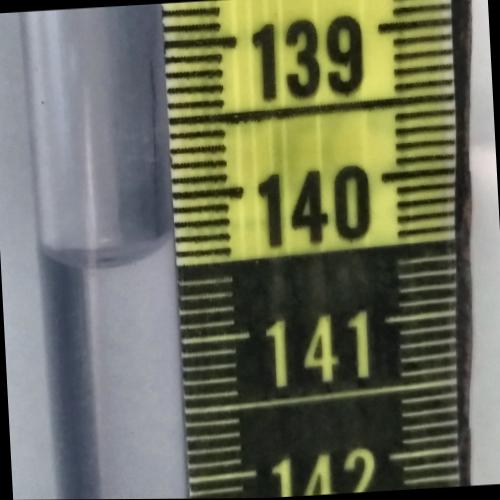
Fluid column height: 140.4 cm